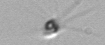
Label: Calciopappus